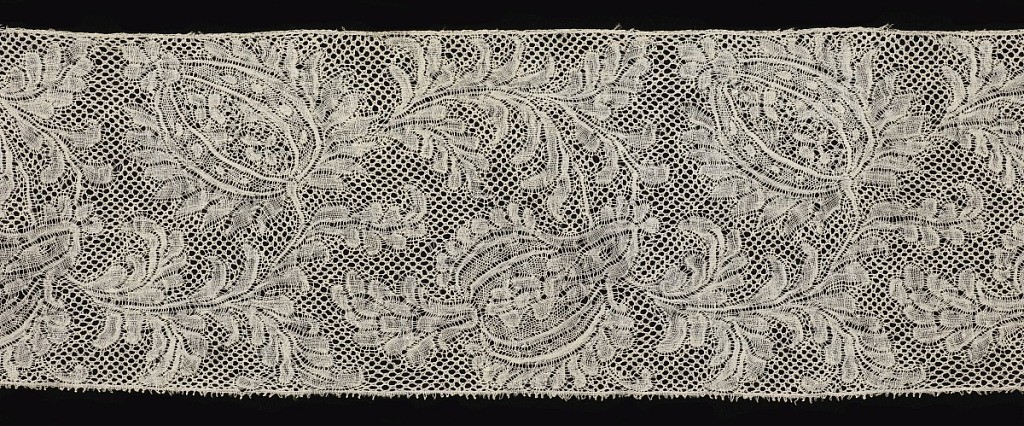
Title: Band
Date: mid- 18th century
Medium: linen Technique: bobbin lace, Binche style with Binche ground
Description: Design of curving vine with pomegranates and leaves.